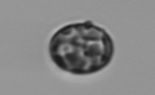
Label: Thalassiosira